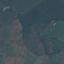
Label: Pasture